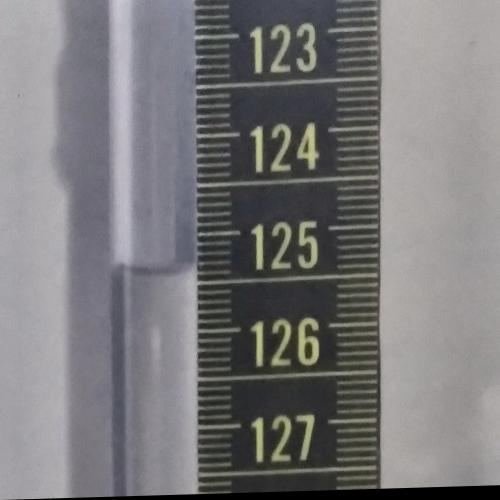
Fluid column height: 125.4 cm